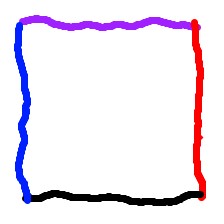
Shape: square